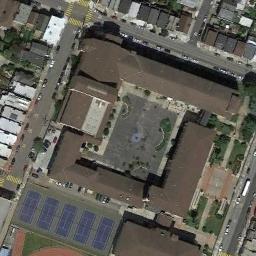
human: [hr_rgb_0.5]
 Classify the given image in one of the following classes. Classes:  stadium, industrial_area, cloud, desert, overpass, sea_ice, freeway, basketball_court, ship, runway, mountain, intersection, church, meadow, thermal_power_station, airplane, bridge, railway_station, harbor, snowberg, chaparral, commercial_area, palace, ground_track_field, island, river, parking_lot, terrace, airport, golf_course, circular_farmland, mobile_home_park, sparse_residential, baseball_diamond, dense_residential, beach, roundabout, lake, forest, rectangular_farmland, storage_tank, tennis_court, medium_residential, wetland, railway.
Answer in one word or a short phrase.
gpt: tennis_court